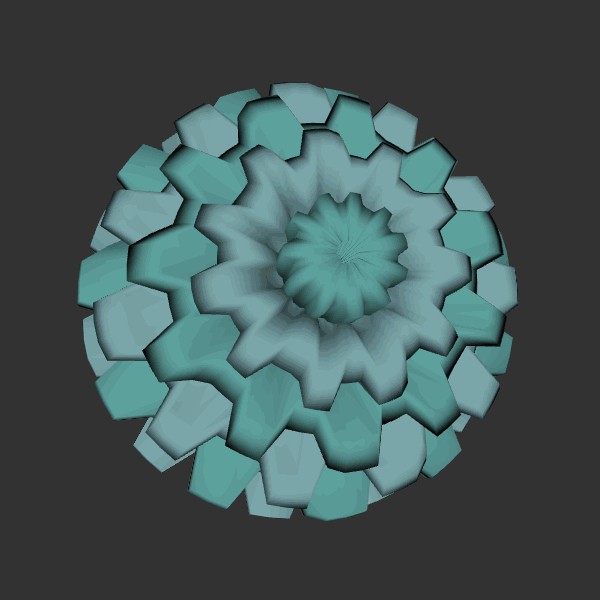
Background: dark